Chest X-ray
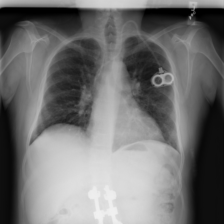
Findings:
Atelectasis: negative
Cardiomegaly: negative
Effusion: negative
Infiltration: negative
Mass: negative
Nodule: negative
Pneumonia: negative
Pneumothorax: negative
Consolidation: negative
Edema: negative
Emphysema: negative
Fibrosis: negative
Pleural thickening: negative
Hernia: negative